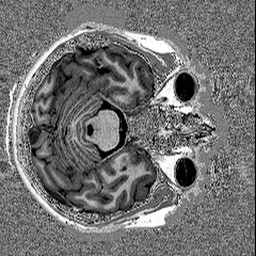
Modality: UNIT1
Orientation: axial
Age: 24
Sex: female
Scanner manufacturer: siemens
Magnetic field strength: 3 T
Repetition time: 5 s
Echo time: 0.00298 s